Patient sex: M
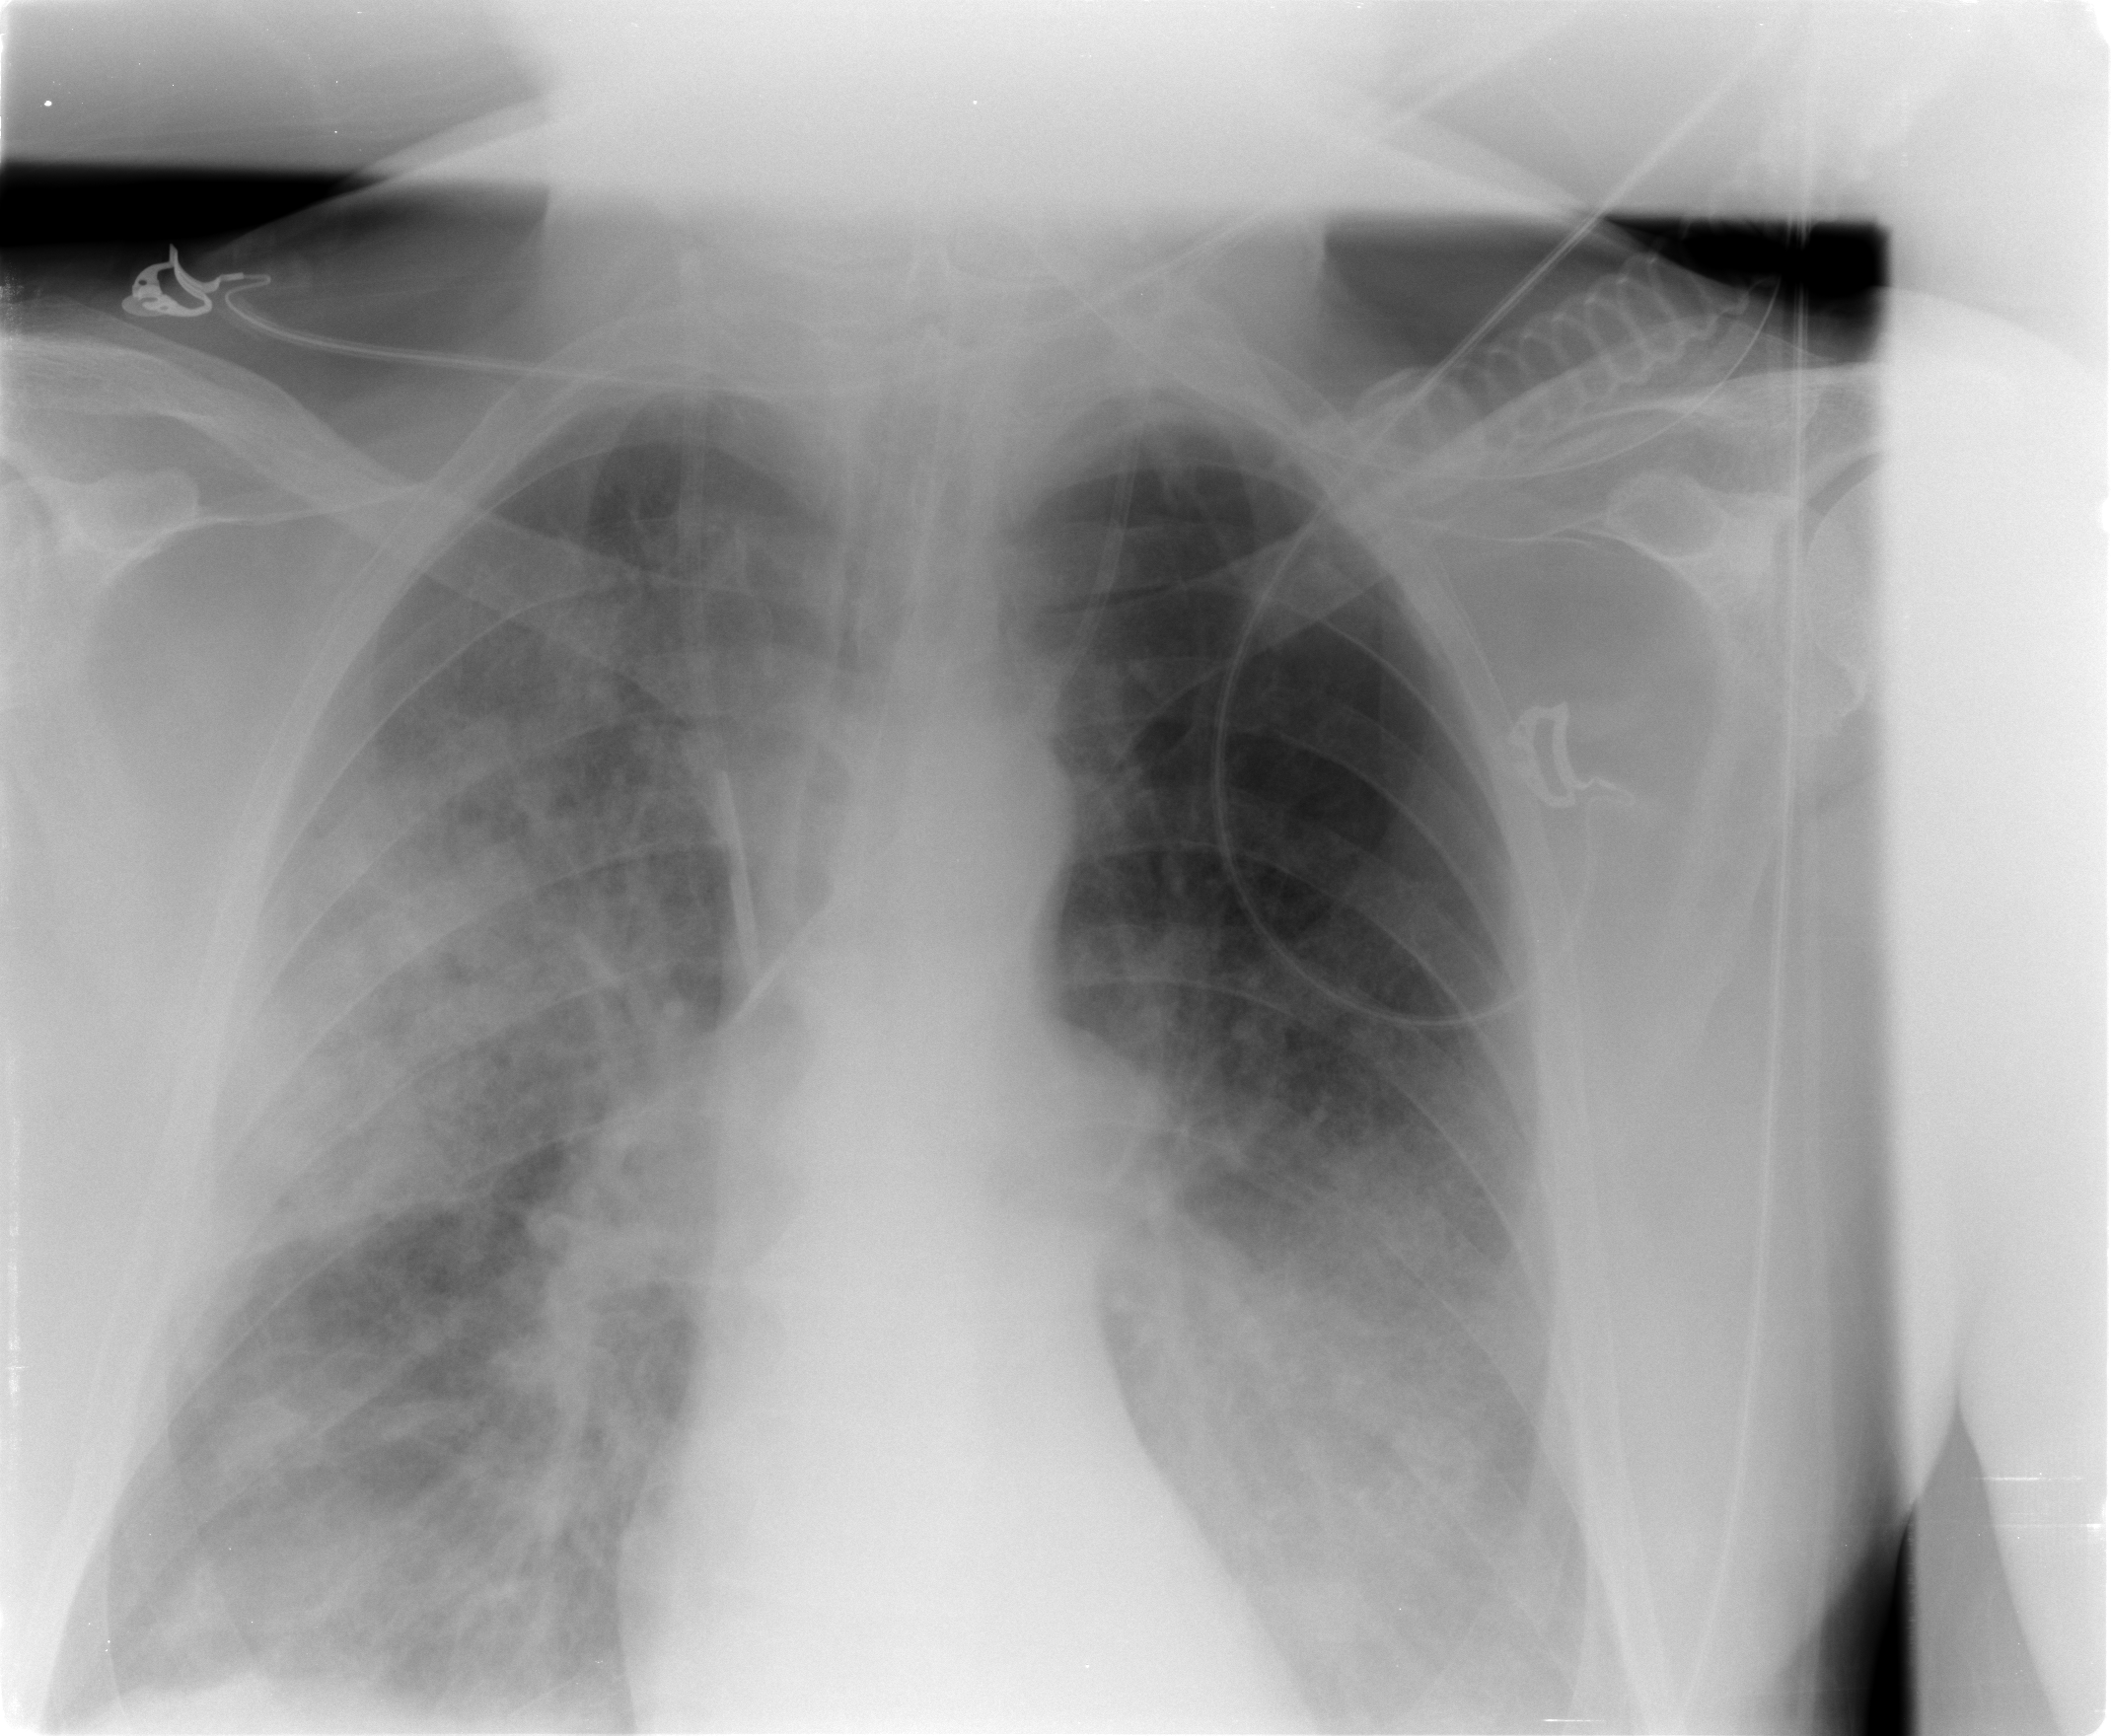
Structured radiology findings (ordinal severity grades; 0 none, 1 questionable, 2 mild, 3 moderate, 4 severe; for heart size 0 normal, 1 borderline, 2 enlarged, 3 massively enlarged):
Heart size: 1
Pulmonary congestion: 2
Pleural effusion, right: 1
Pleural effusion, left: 2
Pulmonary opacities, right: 4
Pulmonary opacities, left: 4
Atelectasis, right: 3
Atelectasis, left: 3